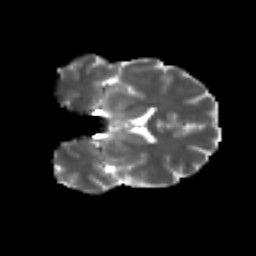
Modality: T2w
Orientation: coronal
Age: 55
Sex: male
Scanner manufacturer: ge
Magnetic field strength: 3 T
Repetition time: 7.8 s
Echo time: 0.0611 s